Question: The person defines the amount of rows they want, for e.g. 2. Then it creates 2 rows of object ItemSet.

'''
public void initialize(URL location, ResourceBundle resources) {
btnCreateShop.setOnAction(e -> validate(0));
ObservableList<String> options =
FXCollections.observableArrayList(
"False", "True"
);
cbPermission.setItems(options);
cbPermission.getSelectionModel().selectFirst();
tbShopMaker.setDisable(true);
}
private void validate(int idValidate) { //This method basically ALLOWS the table to be intialized IF some random conditions are met.
if(idValidate == 0){
if(tfShopName.getText().trim().length() == 0){
//stuff occurs... ignore this line and if statement
}
tbShopMaker.setDisable(false);
initializeTableView();
}
}
@FXML TableColumn tcRow1, tcRow2, tcRow3, tcRow4, tcRow5, tcRow6, tcRow7, tcRow8, tcRow9;
private void initializeTableView() {
lblShopName.setText("Shop Name: " + tfShopName.getText());
lblShopRows.setText("Shop Rows: " + tfShopRows.getText());
final ObservableList<ItemSet> data = FXCollections.observableArrayList();
for(int i=0;i<Integer.parseInt(tfShopRows.getText()); i++){
data.add(new ItemSet());
}
tcRow1.setCellValueFactory(
new PropertyValueFactory<ItemSet, Integer>("item1")
);
tcRow2.setCellValueFactory(
new PropertyValueFactory<ItemSet, Integer>("item2")
);
tcRow3.setCellValueFactory(
new PropertyValueFactory<ItemSet, Integer>("item3")
);
tcRow4.setCellValueFactory(
new PropertyValueFactory<ItemSet, Integer>("item4")
);
tcRow5.setCellValueFactory(
new PropertyValueFactory<ItemSet, Integer>("item5")
);
tcRow6.setCellValueFactory(
new PropertyValueFactory<ItemSet, Integer>("item6")
);
tcRow7.setCellValueFactory(
new PropertyValueFactory<ItemSet, Integer>("item7")
);
tcRow8.setCellValueFactory(
new PropertyValueFactory<ItemSet, Integer>("item8")
);
tcRow9.setCellValueFactory(
new PropertyValueFactory<ItemSet, Integer>("item9")
);
tblShop.getItems().setAll(data);
tblShop.setEditable(true);
}
'''
That is the code for my Table View class inside the controller. It sets the Table's contents based on the other information inputted by the user.
Here is the ItemSet model
'''
public class ItemSet {
int[] items = new int[9];
public ItemSet(int... args){
for(int i = 0; i<args.length; i++){
items[i] = args[i];
}
}
public int getItem1(){
return items[0];
}
public int getItem2(){
return items[1];
}
public int getItem3(){
return items[2];
}
public int getItem4(){
return items[3];
}
public int getItem5(){
return items[4];
}
public int getItem6(){
return items[5];
}
public int getItem7(){
return items[6];
}
public int getItem8(){
return items[7];
}
public int getItem9(){
return items[8];
}
}
'''
It has been tough for me lately to grasp this concept of setting contents, considering I've just immigrated from Swing to JavaFX. I need guidance, or help on how this.
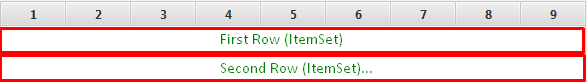
Answer: Here is a full example with working "setCellValueFactory". Compare it with yours, and try to find not working code in yours:
'''
import javafx.application.Application;
import javafx.collections.FXCollections;
import javafx.collections.ObservableList;
import javafx.scene.Scene;
import javafx.scene.control.*;
import javafx.scene.control.cell.PropertyValueFactory;
import javafx.scene.layout.VBox;
import javafx.stage.Stage;
public class ExampleApp extends Application
{
@Override
public void start( Stage stage )
{
TableView<ItemSet> tableView = initializeTableView();
VBox grid = new VBox( 20 );
grid.getChildren().addAll( tableView );
Scene scene = new Scene( grid, 450, 250 );
stage.setScene( scene );
stage.show();
}
private TableView<ItemSet> initializeTableView()
{
final ObservableList<ItemSet> data = FXCollections.observableArrayList();
for ( int i = 0; i < 4; i++ )
{
data.add( new ItemSet( 1, 2, 3, 4, 5, 6, 7, 8, 9 ) );
}
TableColumn<ItemSet, Integer> tcRow1 = new TableColumn<>( "tcRow1" );
tcRow1.setCellValueFactory(
new PropertyValueFactory<>( "item1" )
);
TableColumn<ItemSet, Integer> tcRow2 = new TableColumn<>( "tcRow2" );
tcRow2.setCellValueFactory(
new PropertyValueFactory<>( "item2" )
);
TableColumn<ItemSet, Integer> tcRow3 = new TableColumn<>( "tcRow3" );
tcRow3.setCellValueFactory(
new PropertyValueFactory<>( "item3" )
);
TableColumn<ItemSet, Integer> tcRow4 = new TableColumn<>( "tcRow4" );
tcRow4.setCellValueFactory(
new PropertyValueFactory<>( "item4" )
);
TableColumn<ItemSet, Integer> tcRow5 = new TableColumn<>( "tcRow5" );
tcRow5.setCellValueFactory(
new PropertyValueFactory<>( "item5" )
);
TableColumn<ItemSet, Integer> tcRow6 = new TableColumn<>( "tcRow6" );
tcRow6.setCellValueFactory(
new PropertyValueFactory<>( "item6" )
);
TableColumn<ItemSet, Integer> tcRow7 = new TableColumn<>( "tcRow7" );
tcRow7.setCellValueFactory(
new PropertyValueFactory<>( "item7" )
);
TableColumn<ItemSet, Integer> tcRow8 = new TableColumn<>( "tcRow8" );
tcRow8.setCellValueFactory(
new PropertyValueFactory<>( "item8" )
);
TableColumn<ItemSet, Integer> tcRow9 = new TableColumn<>( "tcRow9" );
tcRow9.setCellValueFactory(
new PropertyValueFactory<>( "item9" )
);
TableView<ItemSet> tableView = new TableView();
tableView.getColumns().addAll( tcRow1, tcRow2, tcRow3, tcRow4, tcRow5, tcRow6, tcRow7, tcRow8, tcRow9 );
tableView.getItems().setAll( data );
tableView.setEditable( true );
return tableView;
}
public static void main( String[] args )
{
launch( args );
}
public static class ItemSet
{
int[] items = new int[9];
public ItemSet( int... args )
{
for ( int i = 0; i < args.length; i++ )
{
items[i] = args[i];
}
}
public int getItem1()
{
return items[0];
}
public int getItem2()
{
return items[1];
}
public int getItem3()
{
return items[2];
}
public int getItem4()
{
return items[3];
}
public int getItem5()
{
return items[4];
}
public int getItem6()
{
return items[5];
}
public int getItem7()
{
return items[6];
}
public int getItem8()
{
return items[7];
}
public int getItem9()
{
return items[8];
}
}
}
'''